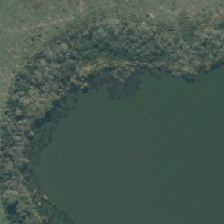
Land cover: lake_pond